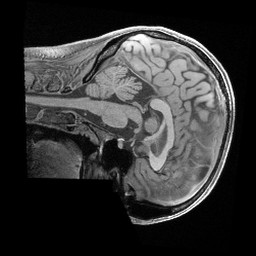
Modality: T1w
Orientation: sagittal
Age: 38
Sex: female
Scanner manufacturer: siemens
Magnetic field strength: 3 T
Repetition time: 2.4 s
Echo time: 0.00241 s